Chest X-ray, PA view. Patient: 45 years old, sex M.
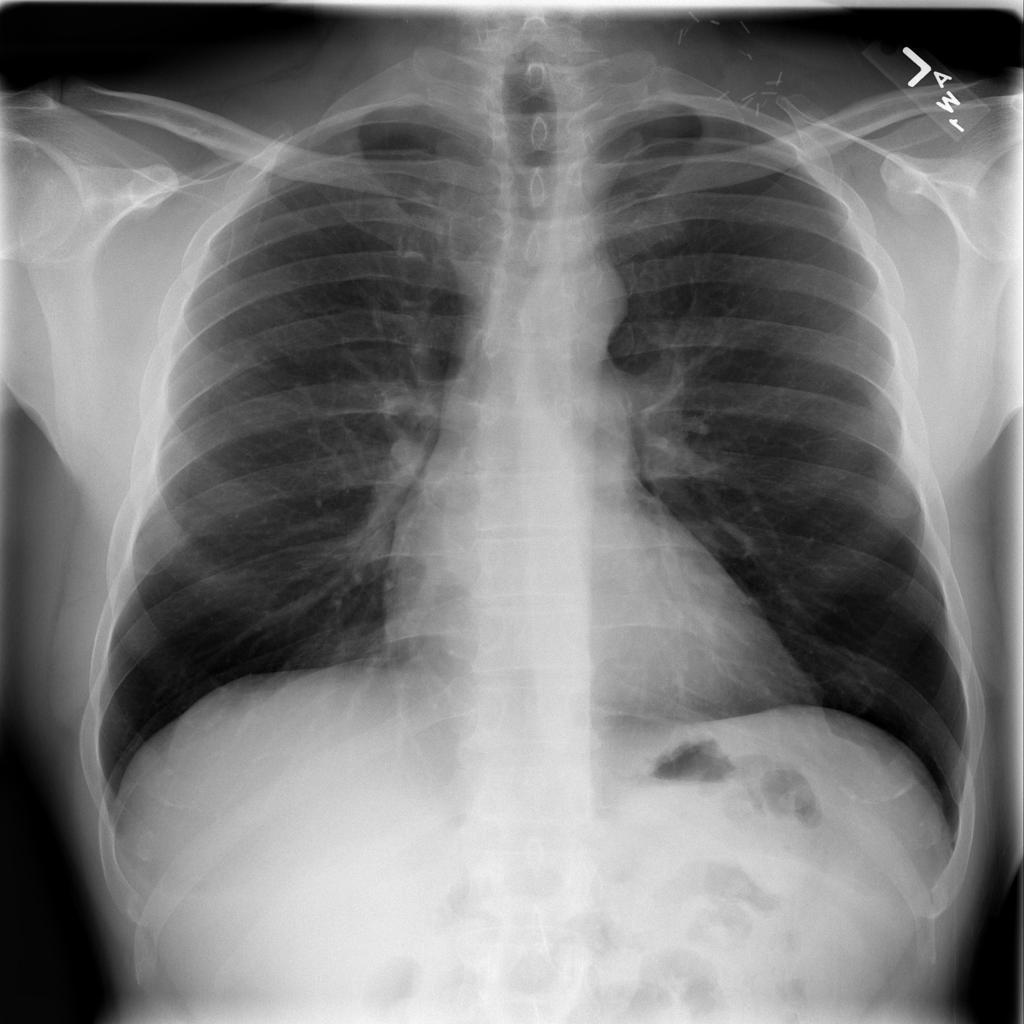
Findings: Pneumothorax